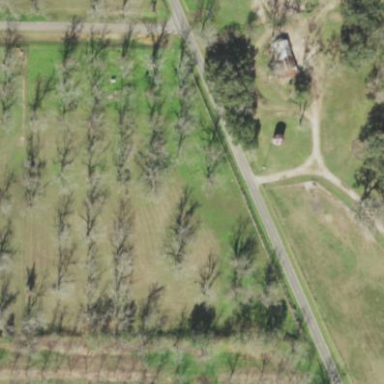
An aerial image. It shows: Orchard.